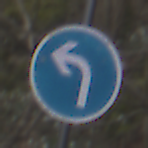
Verkehrszeichen: VorgeschriebeneFahrtrichtungLinks
Umgebung: Outdoor, Nature
Tageszeit: MorningAfternoon
Wetter: PartlyCloudy
Licht: Natural
Jahreszeit: NotSpecified
Kontrast: LowContrast